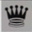
Piece: bQ